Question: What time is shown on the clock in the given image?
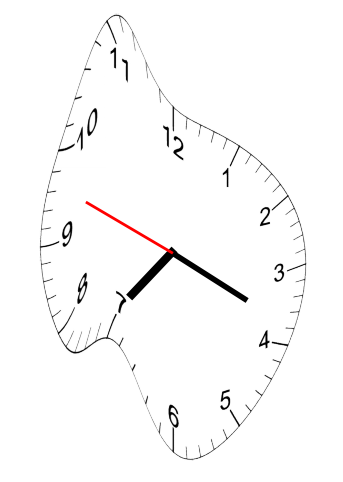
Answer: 07:18:48